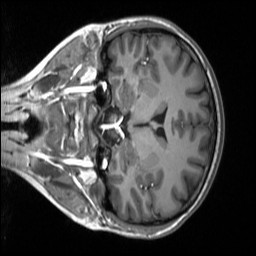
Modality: T1w
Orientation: coronal
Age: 24
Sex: female
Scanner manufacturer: siemens
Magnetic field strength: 3 T
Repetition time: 2.53 s
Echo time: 0.00219 s